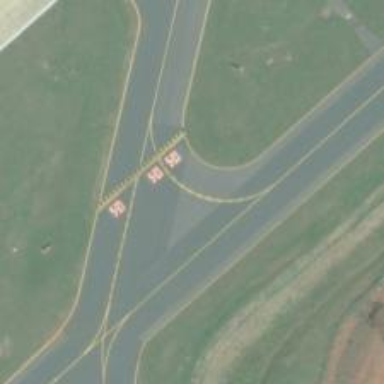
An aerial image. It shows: View of taxiway at the airport.